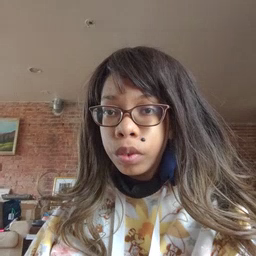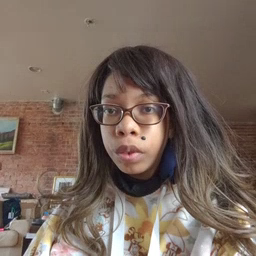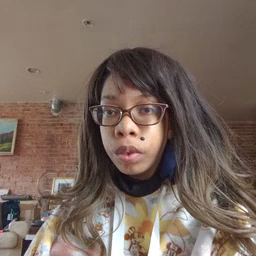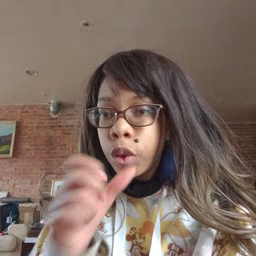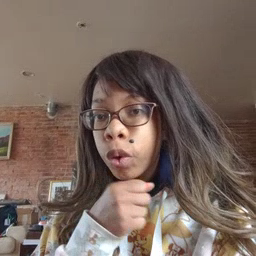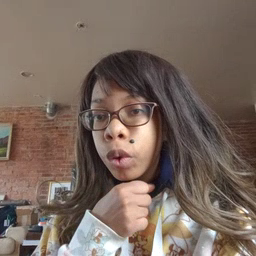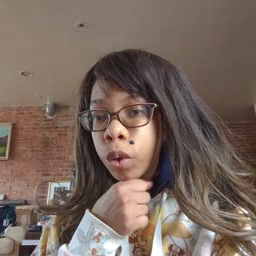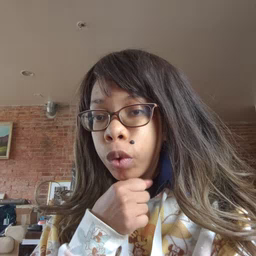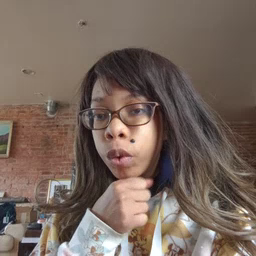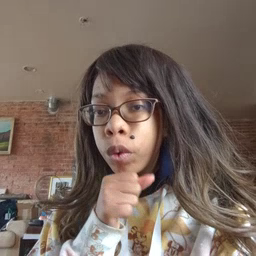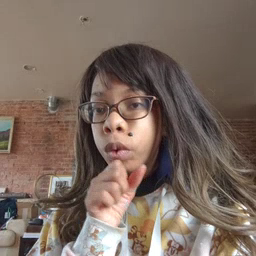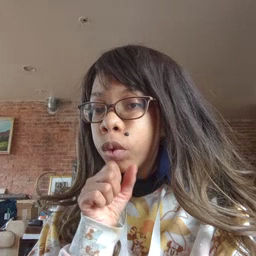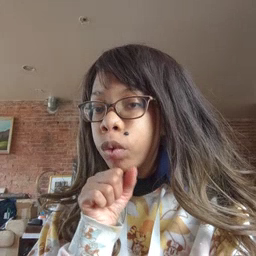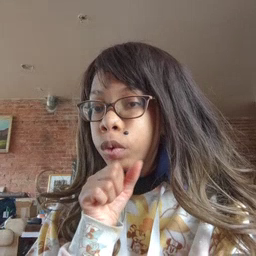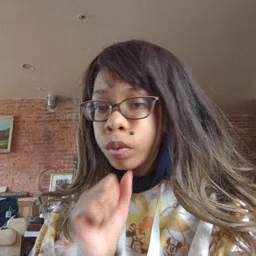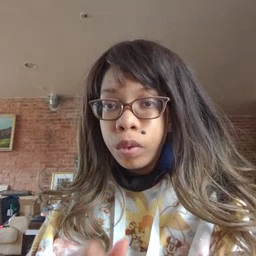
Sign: orange